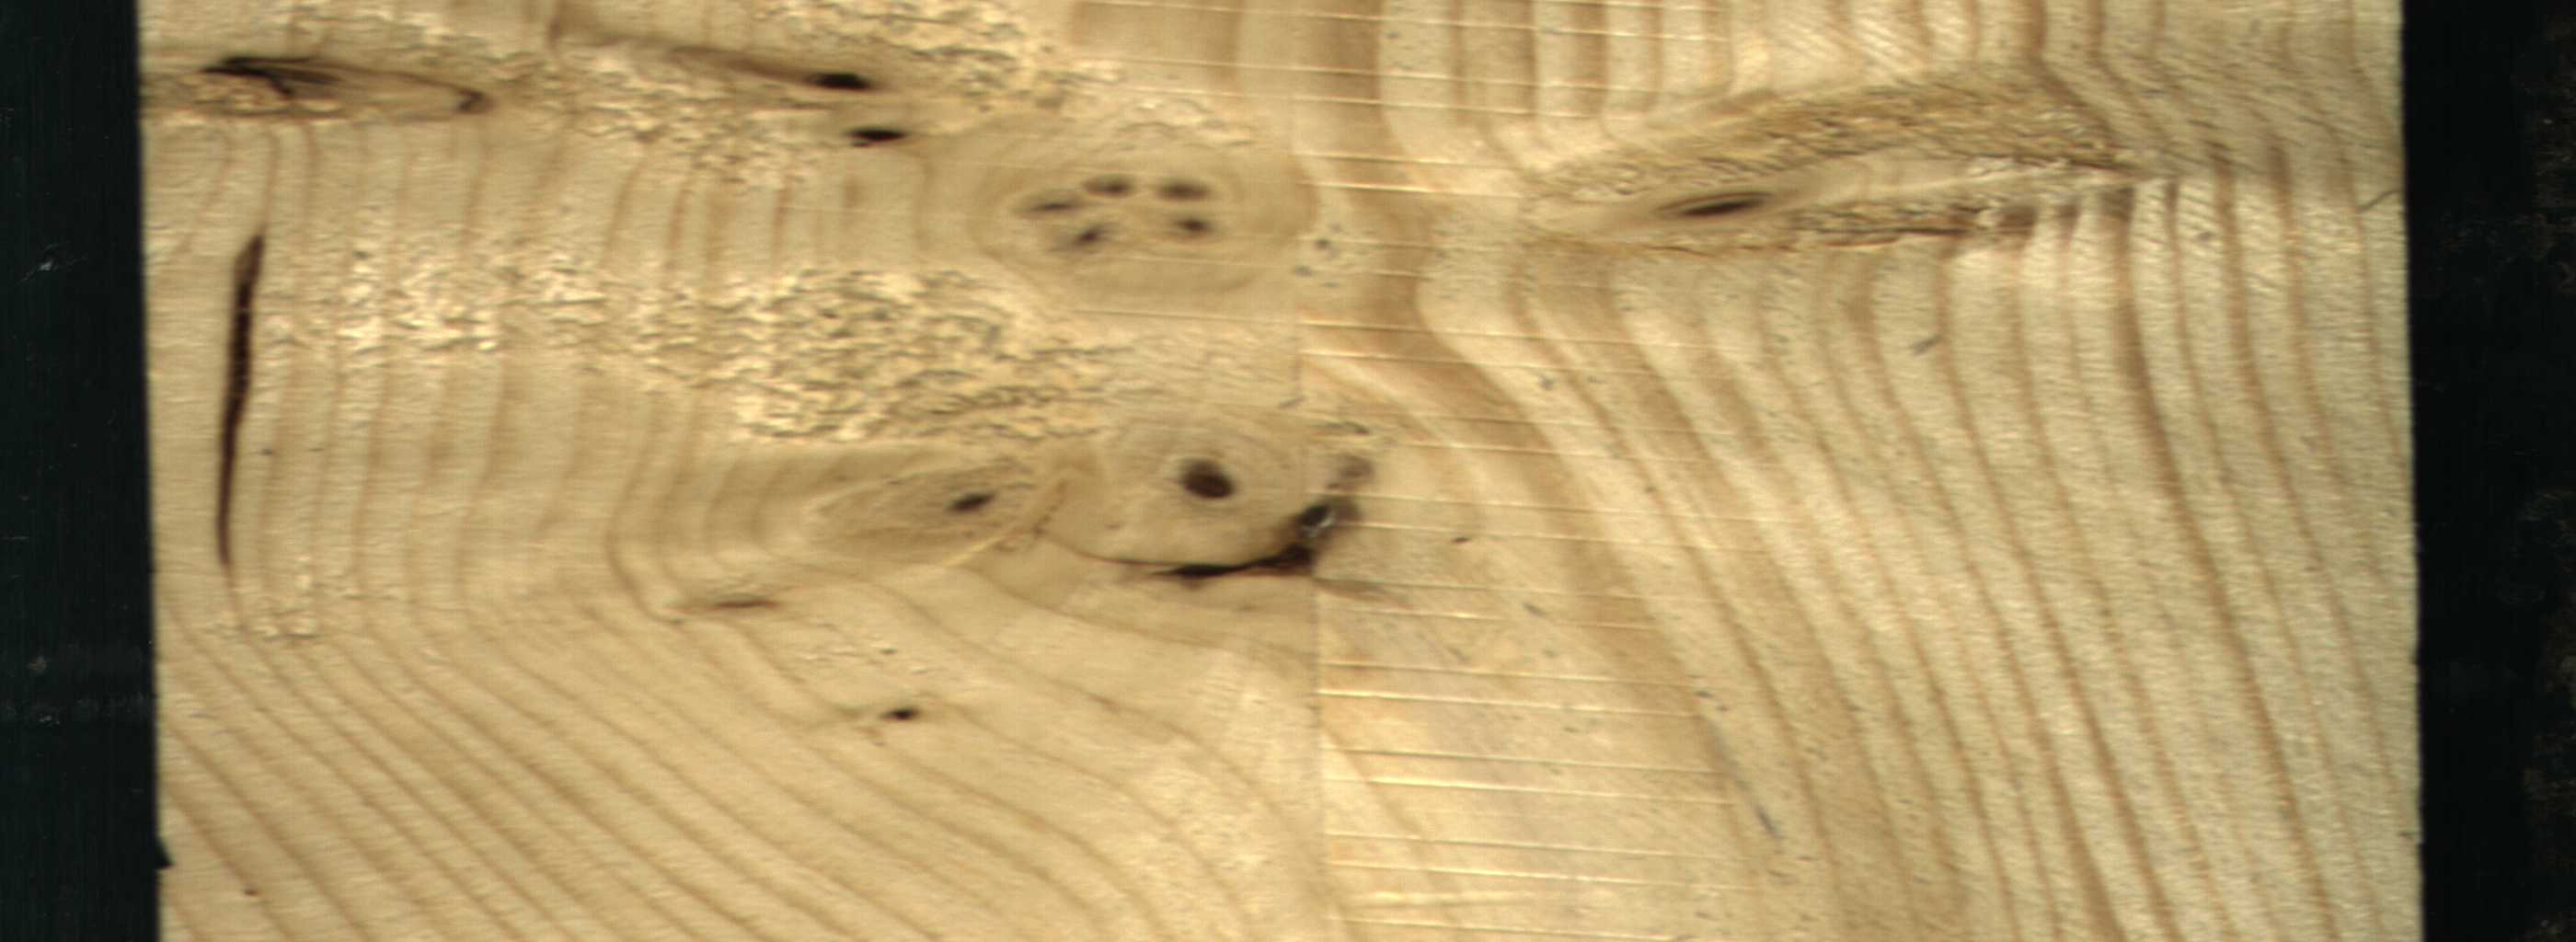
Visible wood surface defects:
resin
Dead_Knot
Dead_Knot
Dead_Knot
Dead_Knot
Dead_Knot
Dead_Knot
Dead_Knot
Dead_Knot
Dead_Knot
Live_Knot